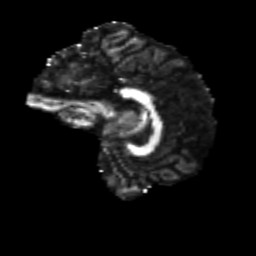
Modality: FA
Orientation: sagittal
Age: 21
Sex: male
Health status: healthy
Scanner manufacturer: siemens
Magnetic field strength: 3 T
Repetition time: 8.6 s
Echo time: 0.095 s